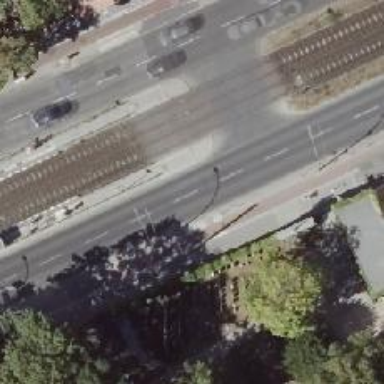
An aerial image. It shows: Primary highway with dual carriageway. The asphalt surface road has paved sidewalk and paved cycleway on the right side.